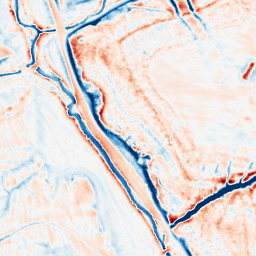
Category: multiscale
Decomposition family: dog_multiscale
Decomposition parameters: sigma_ratio: 2
n_scales: 3
base_sigma: 0.5
Upsampling method: fft_zeropad
Upsampling parameters: scale: 8
Upsampling scale: 8